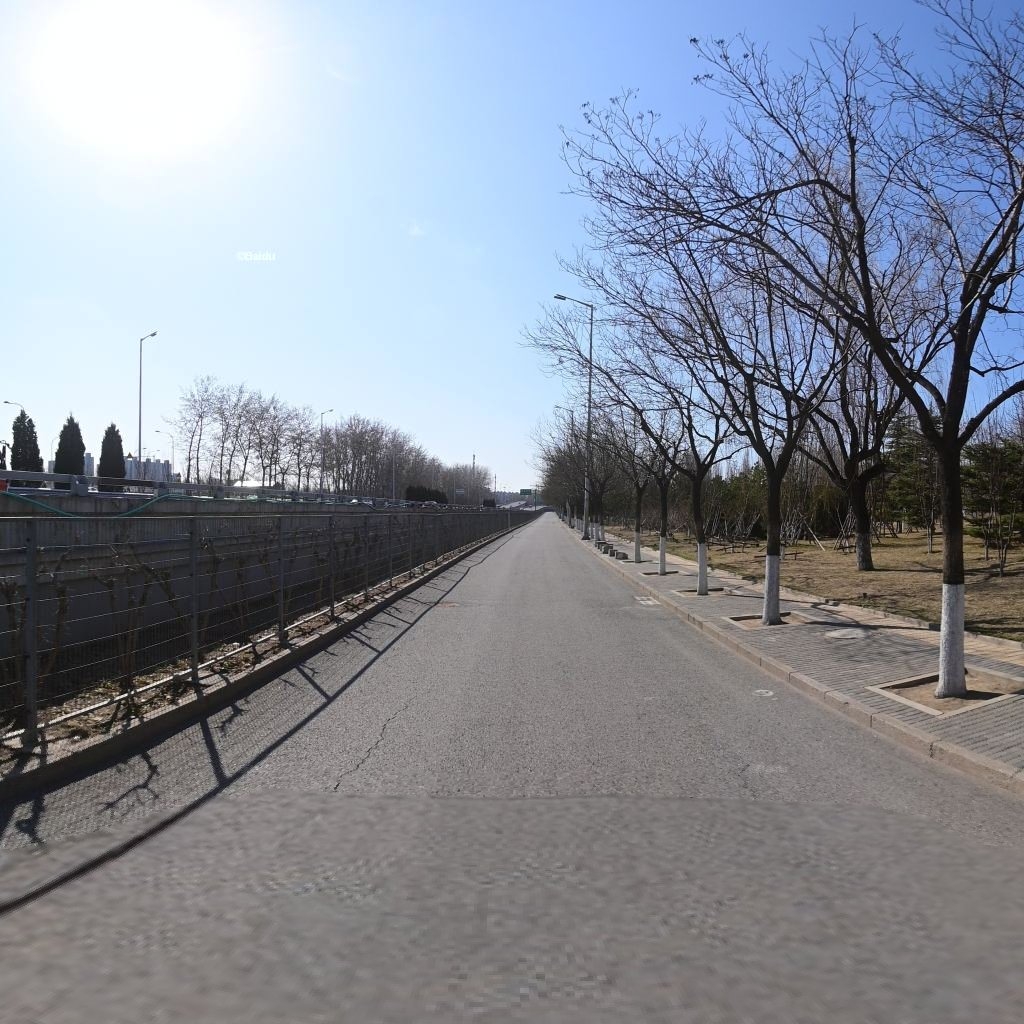
Region: Chaoyang
Road damage annotations: longitudinal crack, longitudinal crack, manhole cover